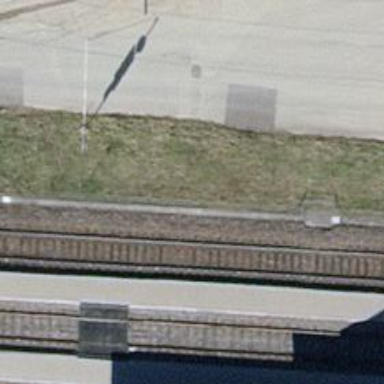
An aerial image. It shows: Stop position for public transport on the railway.